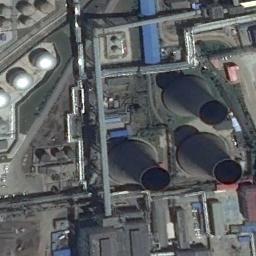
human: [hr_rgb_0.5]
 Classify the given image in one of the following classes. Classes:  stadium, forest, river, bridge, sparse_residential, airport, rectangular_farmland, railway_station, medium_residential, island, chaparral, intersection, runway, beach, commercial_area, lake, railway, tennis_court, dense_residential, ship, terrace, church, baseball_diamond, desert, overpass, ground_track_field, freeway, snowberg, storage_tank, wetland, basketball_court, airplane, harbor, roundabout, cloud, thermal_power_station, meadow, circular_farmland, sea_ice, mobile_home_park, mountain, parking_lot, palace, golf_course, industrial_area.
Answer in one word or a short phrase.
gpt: thermal_power_station